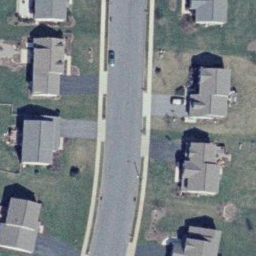
Label: residential